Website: home-depot
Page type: payment
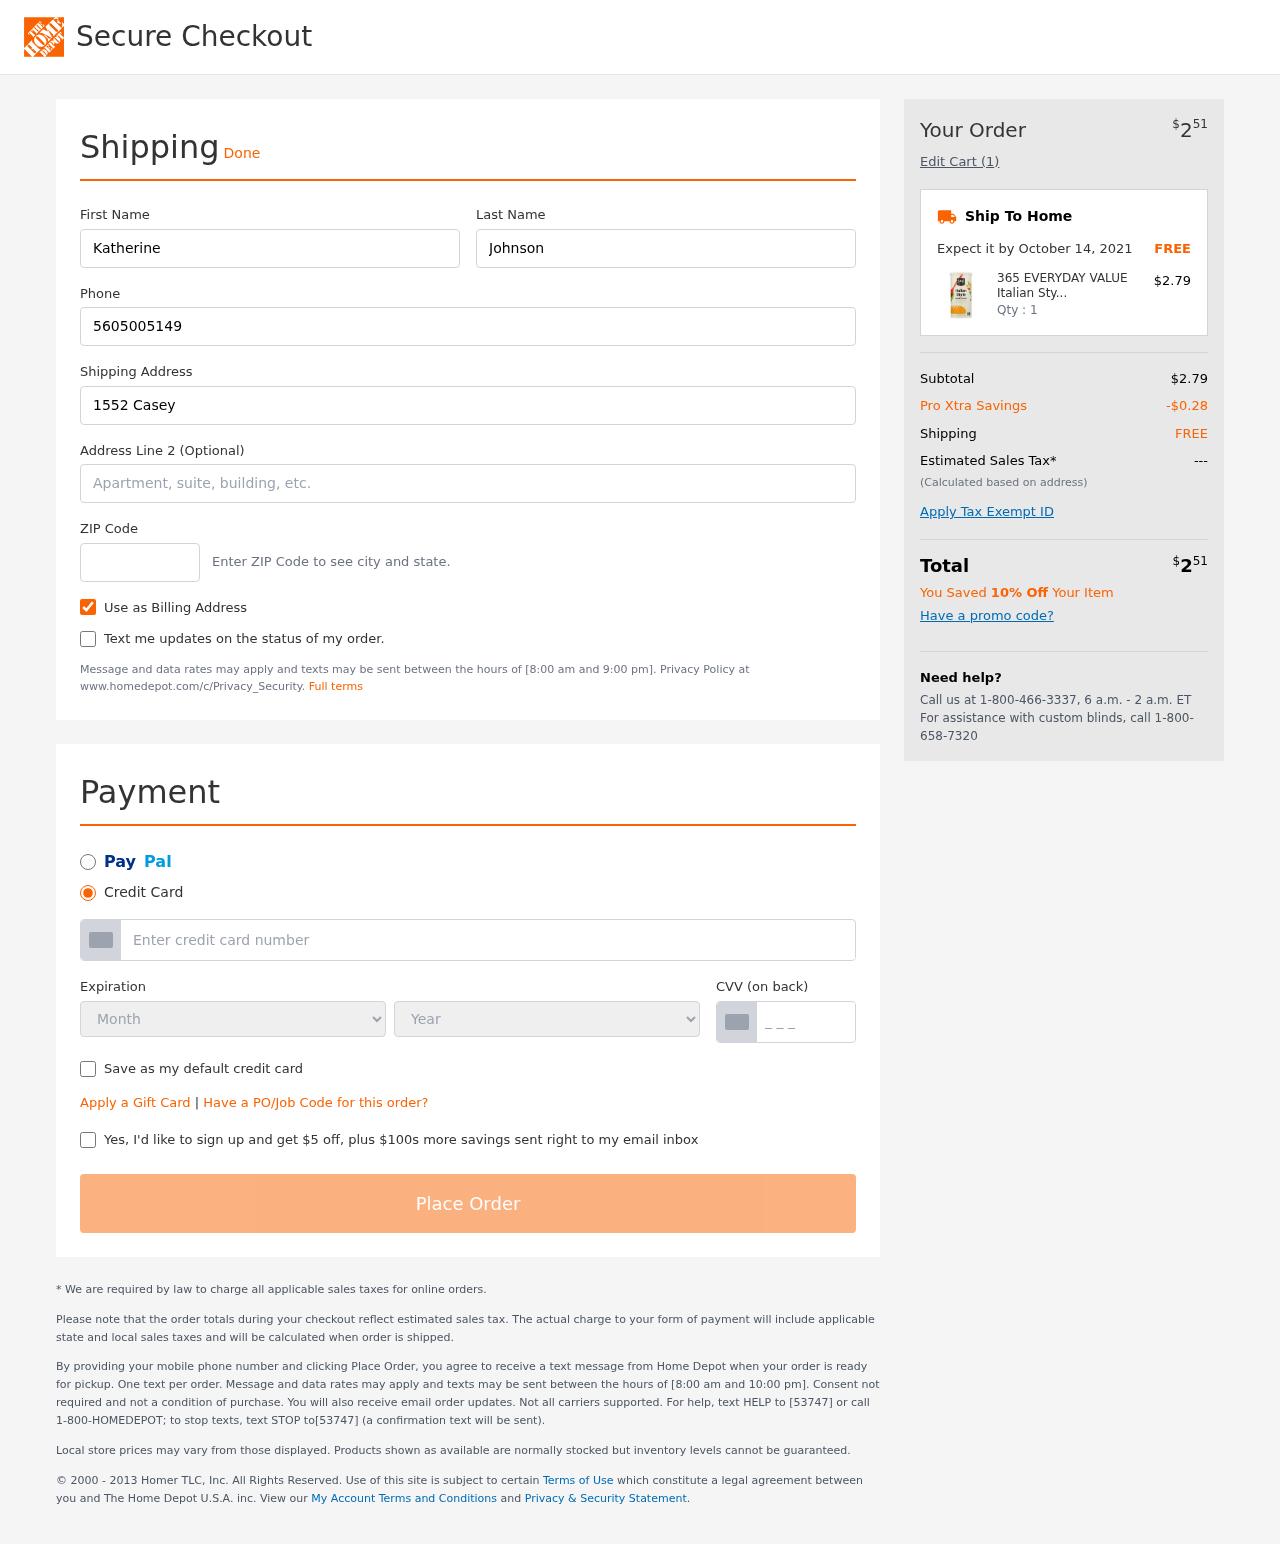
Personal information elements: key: PII_CARD_CVV
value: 313
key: PII_CARD_EXPIRY_MONTH
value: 01
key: PII_CARD_EXPIRY_YEAR
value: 27
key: PII_CARD_NUMBER
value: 4082 3076 8772 8818
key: PII_FIRSTNAME
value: Katherine
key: PII_LASTNAME
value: Johnson
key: PII_PHONE
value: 5605005149
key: PII_POSTCODE
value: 38258
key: PII_STREET
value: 1552 Casey Skyway
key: PII_STREET2
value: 83978 Robert Well Suite 250
Product elements: key: PRODUCT1_NAME
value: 365 EVERYDAY VALUE Italian Style Bread Crumbs, 15 OZ
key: PRODUCT1_PRICE
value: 2.79
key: PRODUCT1_QUANTITY
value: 1
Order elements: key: ORDER_TOTAL
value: $251
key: ORDER_NUM_ITEMS
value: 1
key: ORDER_DELIVERY_DATE
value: October 14, 2021
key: ORDER_SUBTOTAL
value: $2.79
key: ORDER_DISCOUNT
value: -$0.28
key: ORDER_SHIPPING_COST
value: FREE